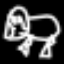
Label: frog